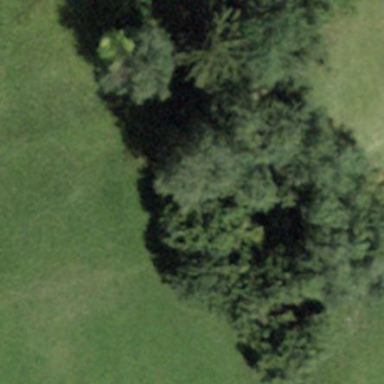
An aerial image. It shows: Forest area.